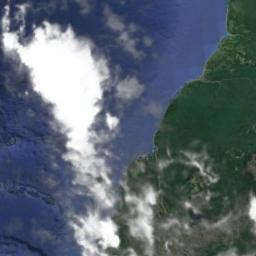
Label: cloud